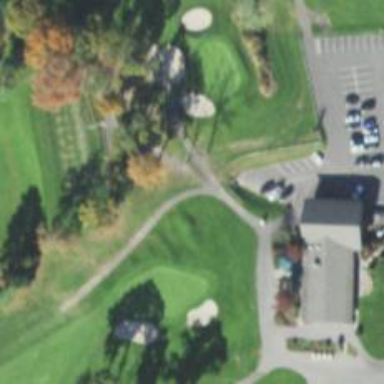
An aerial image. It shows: Pathway for golfing.